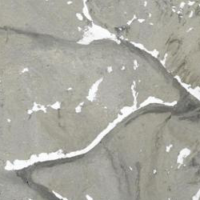
EUNIS habitat code: 48
Species observed at this site:
Ranunculus glacialis